Interaction volume radius: 5 \u00c5
Interaction volume height: 10 \u00c5
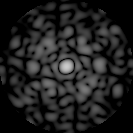
Disorder parameter: 0.6991